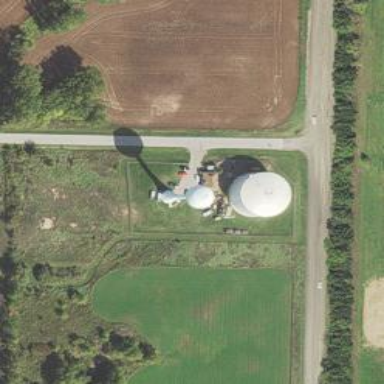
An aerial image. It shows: Water tower that is man-made.